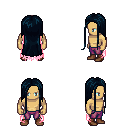
a pixel art fantasy rpg character, male body template, human, tanned skin, pink tattered cape, magenta pants, raven extra-long hairstyle, brown shoes, four views (front, back, left, right), 2x2 character sprite sheet, small pixel art, hard edges, no anti-aliasing